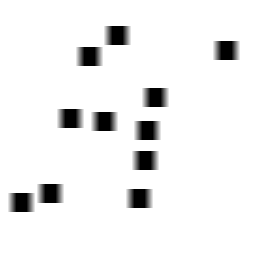
Squares: 11
Triangles: 0
Stars: 0
Total shapes: 11